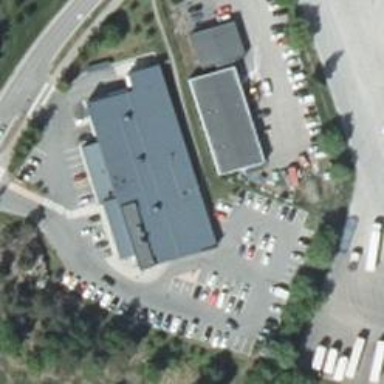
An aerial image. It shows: Supermarket building.